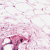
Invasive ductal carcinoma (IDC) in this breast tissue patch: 1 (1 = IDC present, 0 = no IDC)